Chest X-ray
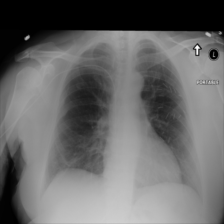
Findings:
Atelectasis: negative
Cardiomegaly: negative
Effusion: negative
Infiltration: negative
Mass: negative
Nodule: negative
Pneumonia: negative
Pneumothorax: negative
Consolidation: negative
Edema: negative
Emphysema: negative
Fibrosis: negative
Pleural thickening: negative
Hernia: negative